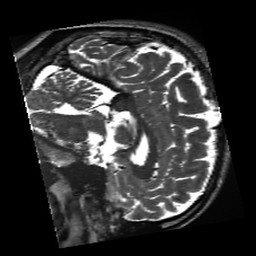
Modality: inplaneT2
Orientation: sagittal
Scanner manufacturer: siemens
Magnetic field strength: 3 T
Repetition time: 11 s
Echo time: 0.059 s